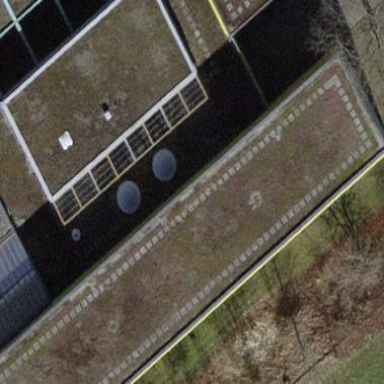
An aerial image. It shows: School building or complex.